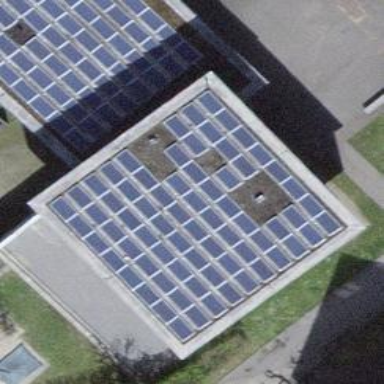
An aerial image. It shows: Solar photovoltaic panel generator.